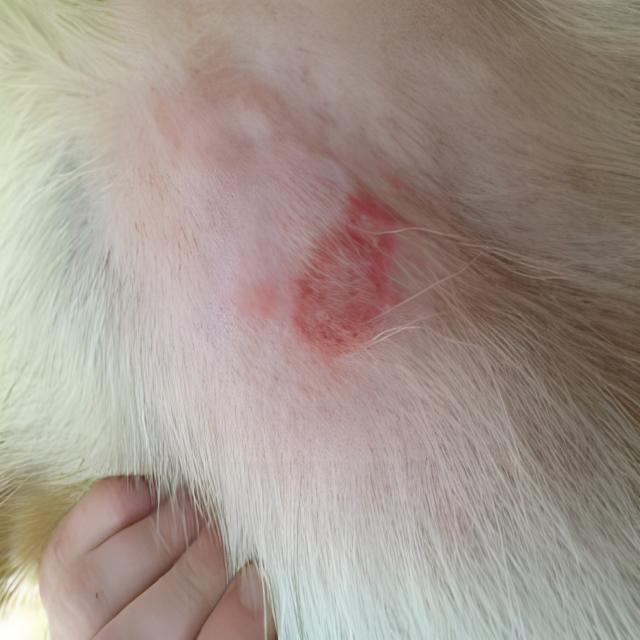
Canine ringworm (Dermatophytosis) — fungal infection caused by Microsporum or Trichophyton. Presents with circular alopecia, scaling, crusting, and broken hairs.